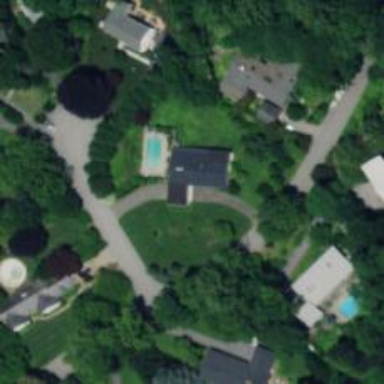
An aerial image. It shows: Driveway that serves as building passage under tunnel.